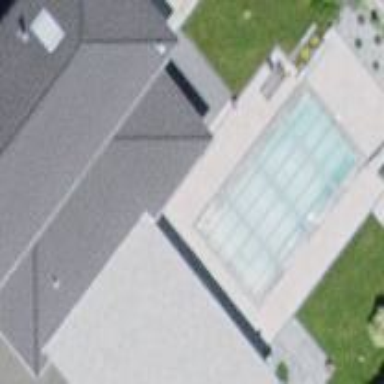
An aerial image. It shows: Swimming pool located in leisure land.